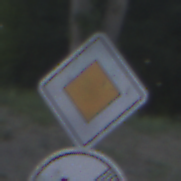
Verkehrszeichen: Vorfahrtsstrasse
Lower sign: EndeGeschwindigkeit60
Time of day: SunriseSunset
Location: Outdoor (Urban)
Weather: Clear
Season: NotSpecified
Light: Natural